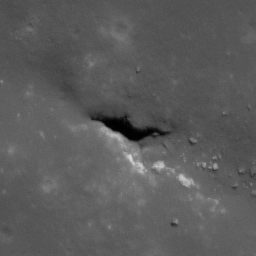
Pit: Copernicus 10
Host crater: Copernicus
Host type: impact_melt
Lunar coordinates: latitude 10.108, longitude 339.946